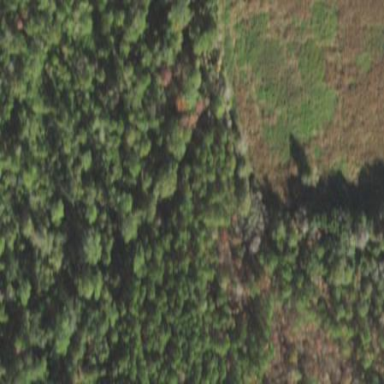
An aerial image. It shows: Woodland with needle-leaved trees.